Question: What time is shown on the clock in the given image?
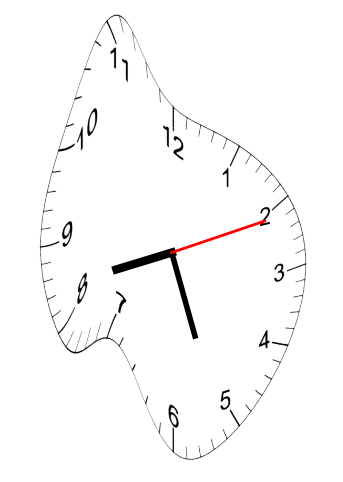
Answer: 08:26:11